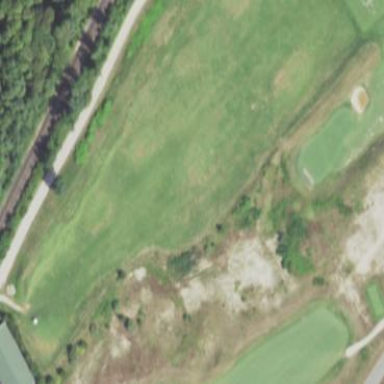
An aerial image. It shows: Driving range for golf on grass.